Question: I have an on going issue with my SQLite login for my app. I have a simple DBHandler class that has created a database, inside the database I have stored a single user: Username: test Password: 1234
I also have a LogInScreen class that handles the view of the login and also will hold the methods to authenticate the login.
I want the user to enter their login details into the text fields and when they press the login button to verify this against my database. As you can see in the attached image.

I already have the username stored and this is my code
The code does work but as you can see in the LogInScreen class it is not checking against my database but the actual text fields. Unfortunately I am completely new to SQLite and programming so I just can not figure it out. Any help will be highly appreciated :)
'''
package com.C05025.noughtsandcrosses;
import android.content.ContentValues;
import android.content.Context;
import android.database.Cursor;
import android.database.sqlite.SQLiteDatabase;
import android.database.sqlite.SQLiteDatabase.CursorFactory;
import android.database.sqlite.SQLiteOpenHelper;
public class DBHandler extends SQLiteOpenHelper {
private static final int DATABASE_VERSION = 1;
private static final String DATABASE_NAME = "userDB.db";
private static final String TABLE_USERS = "users";
public static final String COLUMN_NAME = "name";
public static final String COLUMN_PASSWORD = "password";
public DBHandler(Context context, String name, CursorFactory factory,
int version) {
//super(context, name, factory, version);
super(context, DATABASE_NAME, factory, DATABASE_VERSION);
// TODO Auto-generated constructor stub
}
@Override
public void onCreate(SQLiteDatabase db) {
// TODO Auto-generated method stub
String CREATE_USER_TABLE = "CREATE TABLE " + TABLE_USERS + "("
+ " INTEGER PRIMARY KEY," + COLUMN_NAME + " TEXT,"
+ COLUMN_PASSWORD + " INTEGER" + ")";
db.execSQL(CREATE_USER_TABLE);
}
@Override
public void onUpgrade(SQLiteDatabase arg0, int arg1, int arg2) {
// TODO Auto-generated method stub
}
public void addUser(LogIn user) {
ContentValues values = new ContentValues();
values.put(COLUMN_NAME, user.getName());
values.put(COLUMN_PASSWORD, user.getPassword());
SQLiteDatabase db = this.getWritableDatabase();
db.insert(TABLE_USERS, null, values);
db.close();
}
public LogIn findUser(String Username) {
String query = "Select * FROM " + TABLE_USERS + " WHERE " + COLUMN_NAME + " = "" +
Username + """;
SQLiteDatabase db = this.getWritableDatabase();
Cursor cursor = db.rawQuery(query, null);
LogIn User = new LogIn();
if (cursor.moveToFirst()) {
cursor.moveToFirst();
User.setName(cursor.getString(1));
User.setPassword(Integer.parseInt(cursor.getString(2)));
cursor.close();
} else {
User = null;
}
db.close();
return User;
}
}
'''
LoginScreen Class:
'''
package com.C05025.noughtsandcrosses;
import android.os.Bundle;
import android.app.Activity;
import android.content.Intent;
import android.view.Menu;
import android.view.View;
import android.widget.EditText;
import android.widget.Toast;
public class LogInScreen extends Activity {
EditText txtUsername;
EditText txtPassword;
@Override
protected void onCreate(Bundle savedInstanceState) {
super.onCreate(savedInstanceState);
setContentView(R.layout.loginscreen);
txtUsername = (EditText) findViewById(R.id.EditUsername);
txtPassword = (EditText) findViewById(R.id.EditPassword);
}
@Override
public boolean onCreateOptionsMenu(Menu menu) {
// Inflate the menu; this adds items to the action bar if it is present.
getMenuInflater().inflate(R.menu.main, menu);
return true;
}
public void newLogIn(View view) {
if(txtUsername.getText().toString().equals("test") &&
txtPassword.getText().toString().equals("1234")){
Intent i = new Intent(LogInScreen.this, MainMenu.class);
startActivity(i);
LogInScreen.this.finish();
}
else{
Toast.makeText(getApplicationContext(), "Wrong Credentials",
Toast.LENGTH_SHORT).show();
}
}
}
'''
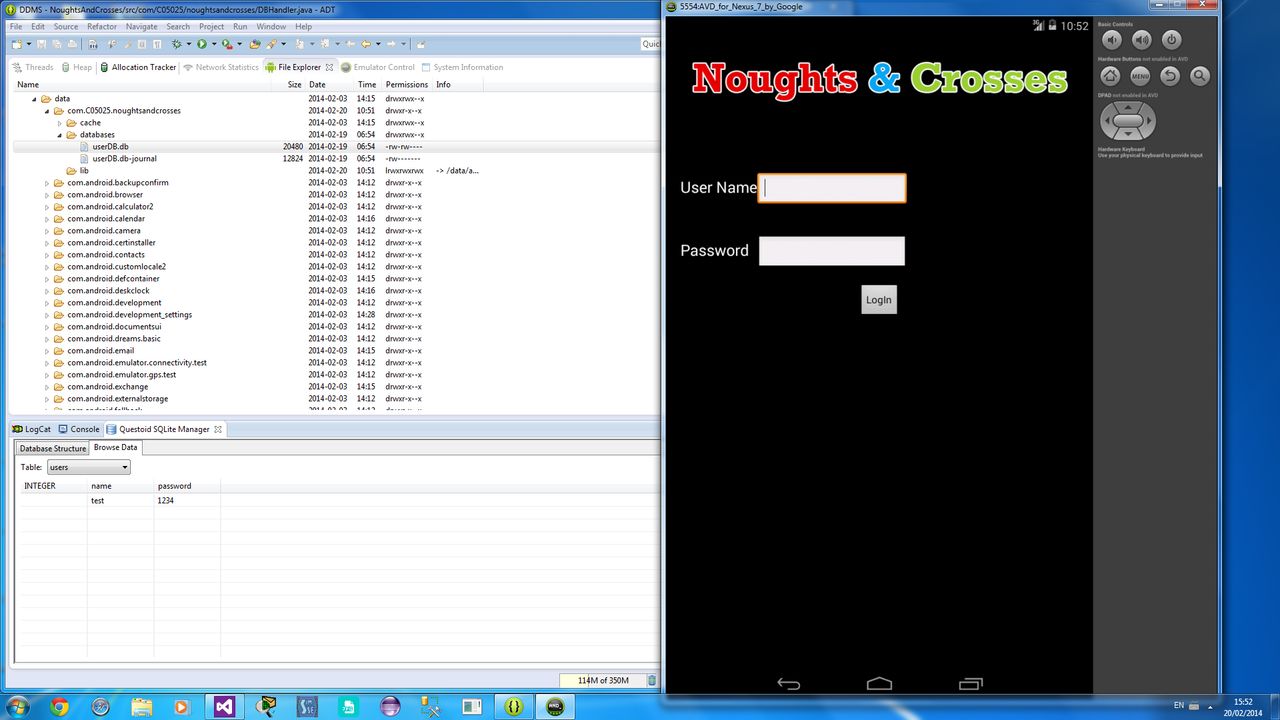
Answer: Even though I don't really understand the problem and I'd love to see the stacktrace, <URL> is a wonderful guide you can use on how to add login and registration to your application using SQLite, MySQL and PHP.